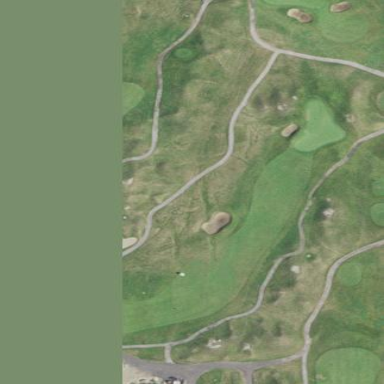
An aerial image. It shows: Grassy area designated as golf fairway.